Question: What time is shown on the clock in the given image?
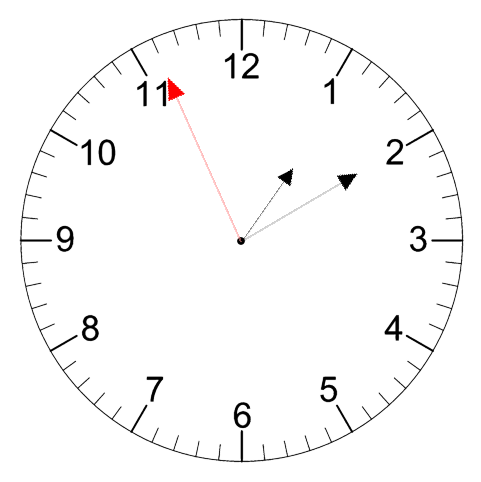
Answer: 01:09:56